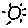
Label: sun